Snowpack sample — Snodgrass Mountain, Crested Butte, Colorado (2/4/25, 12:06 PM MST)
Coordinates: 38.923, -106.968
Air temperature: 35 °F
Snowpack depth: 80 cm
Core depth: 20 cm
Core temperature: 33.8 °F
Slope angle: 14°, slope face: 78°
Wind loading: low
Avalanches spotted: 0
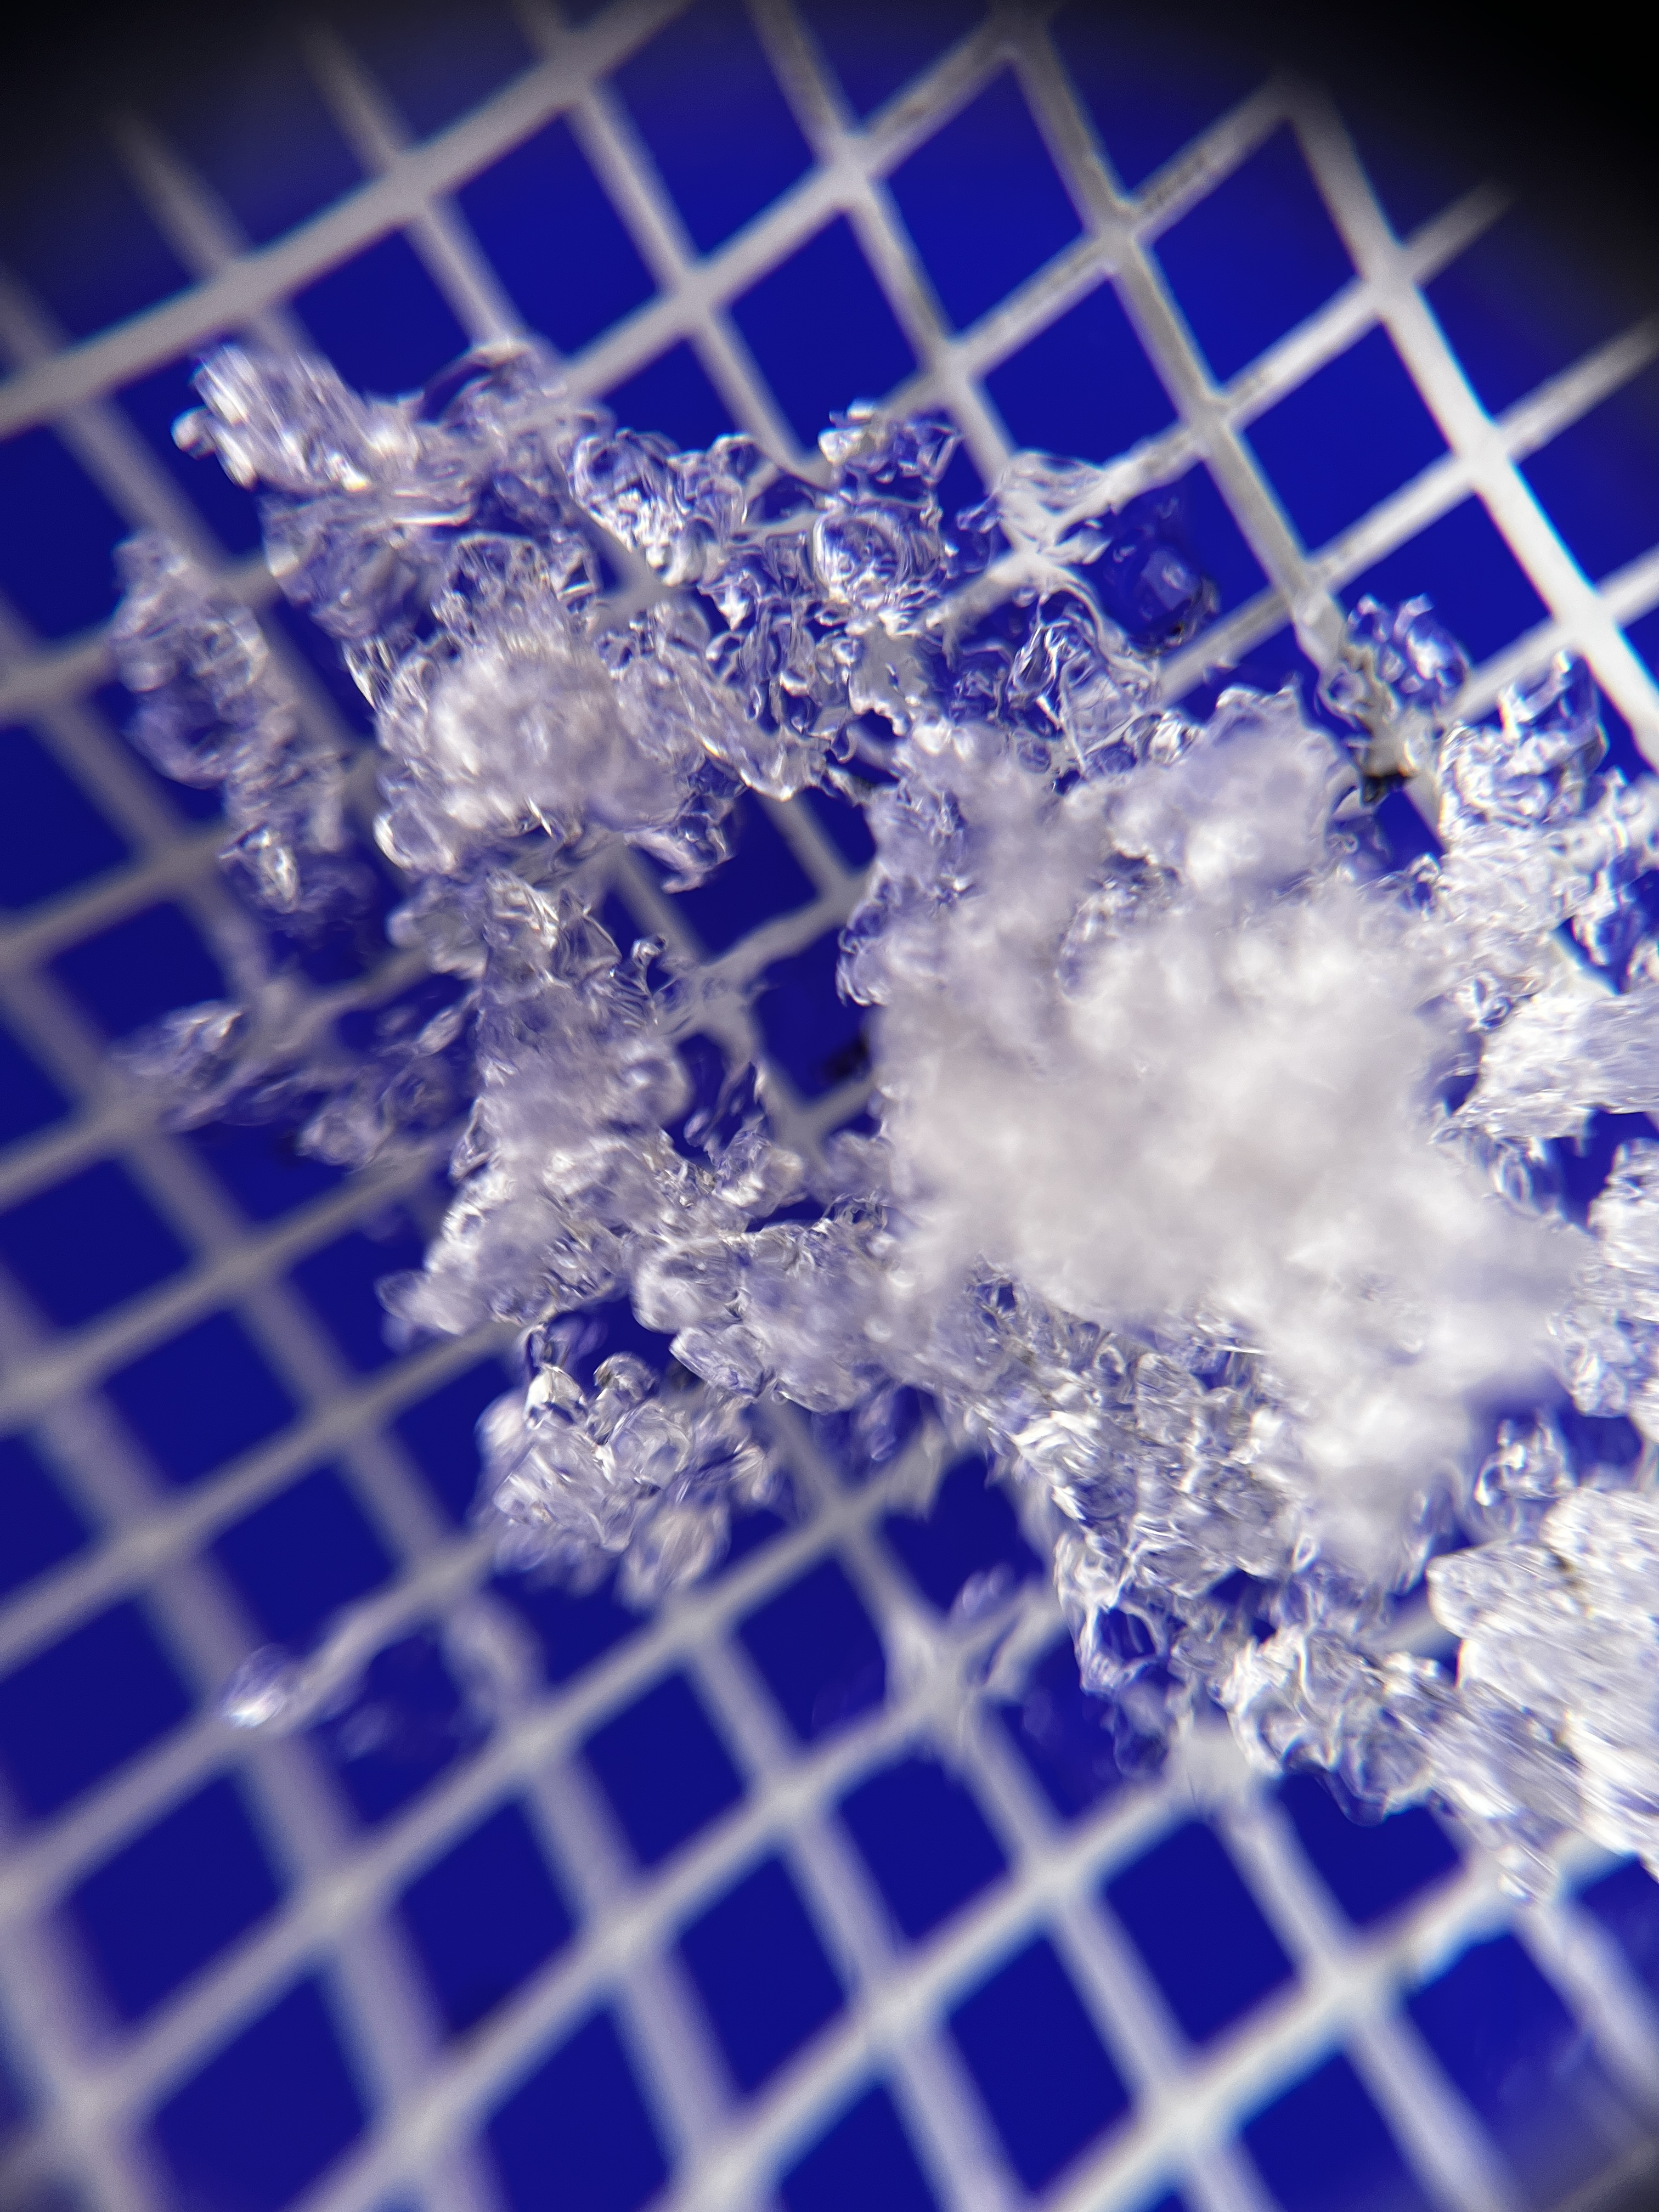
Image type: magnified_profile
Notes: No avalanches nearby, unusually warm weather for the last month reported by residents, Collected 25 yards from treeline